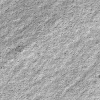
Atmospheric dust classification: not_dusty